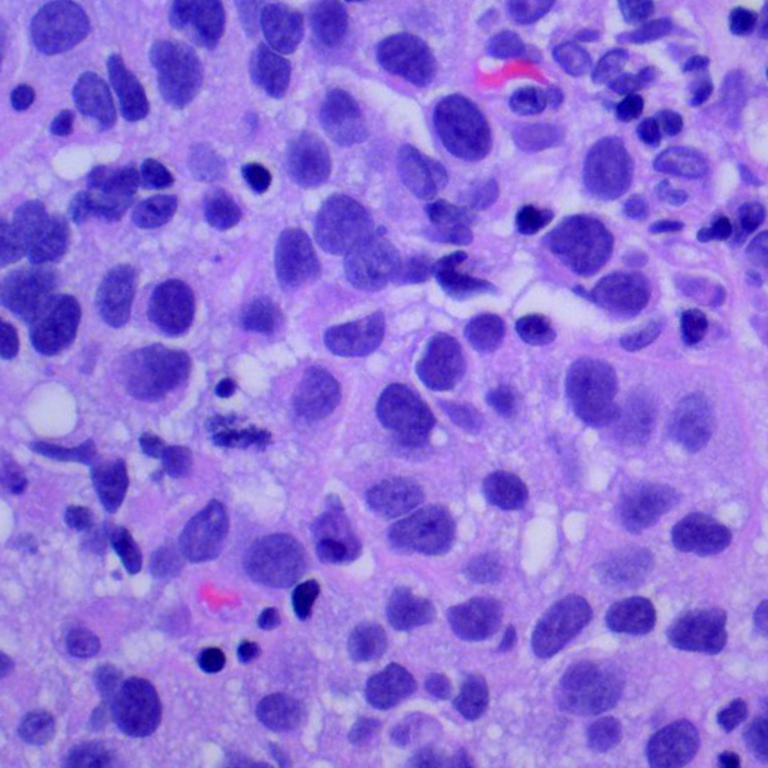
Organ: lung
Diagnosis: squamous carcinomas